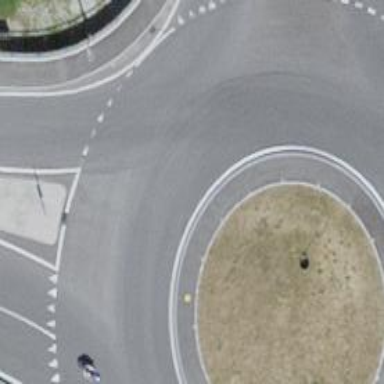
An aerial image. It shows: Secondary road with asphalt surface leading to roundabout junction.